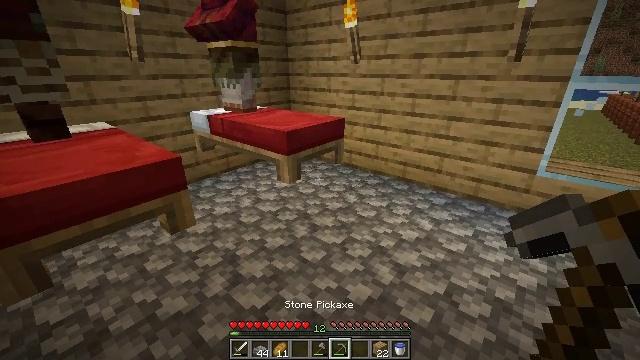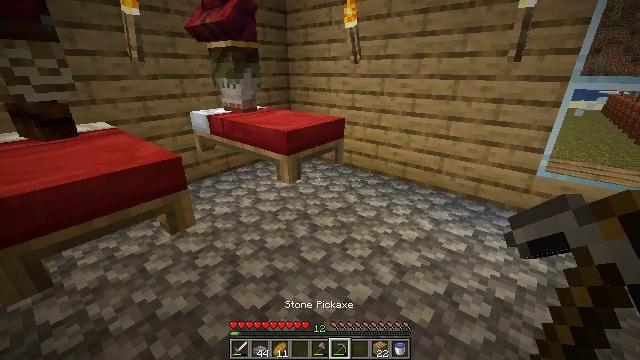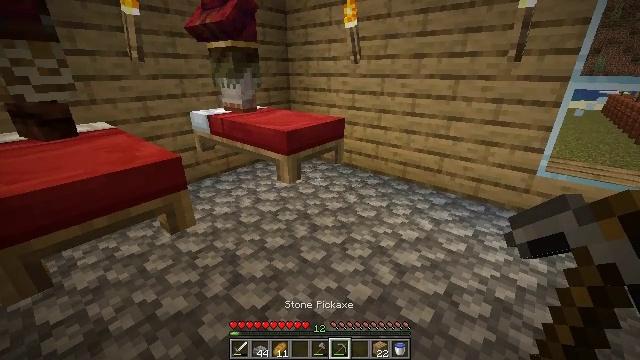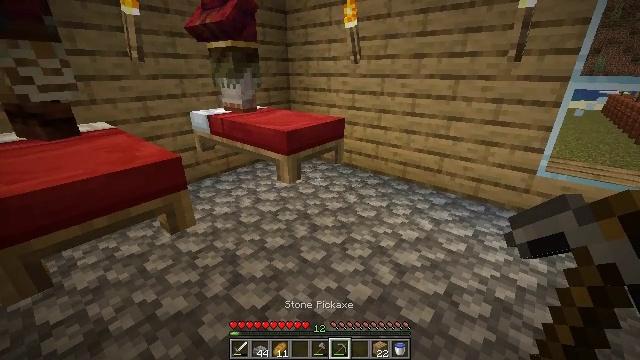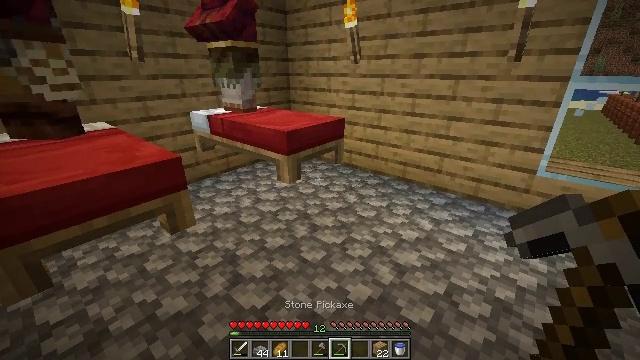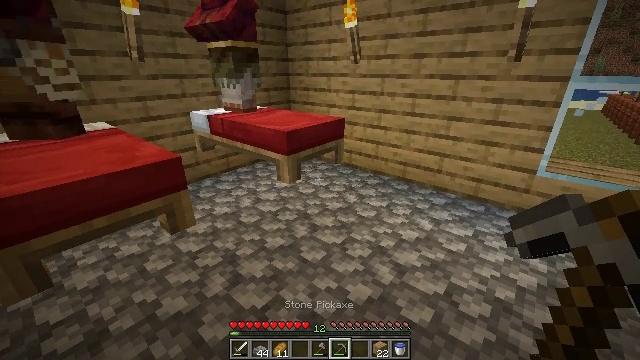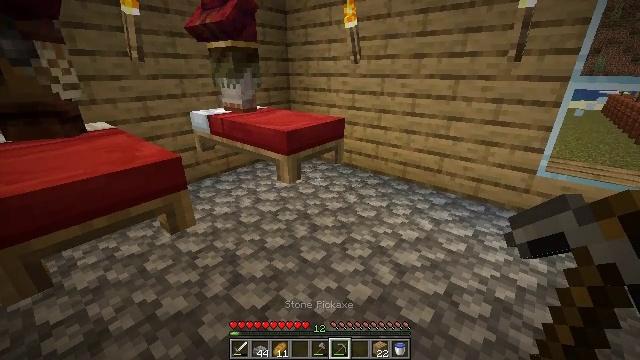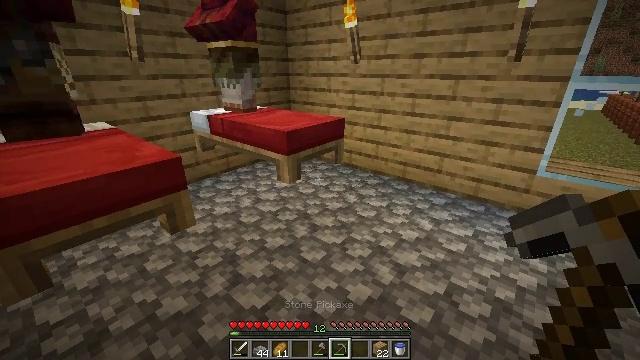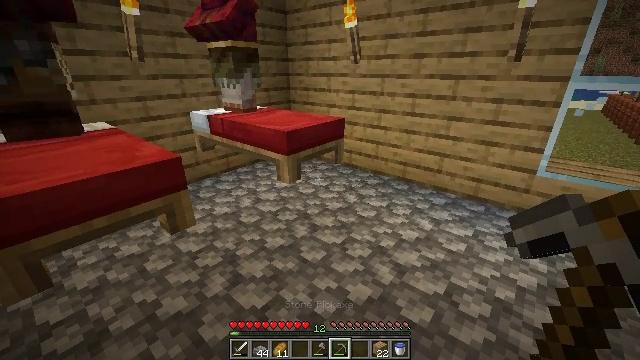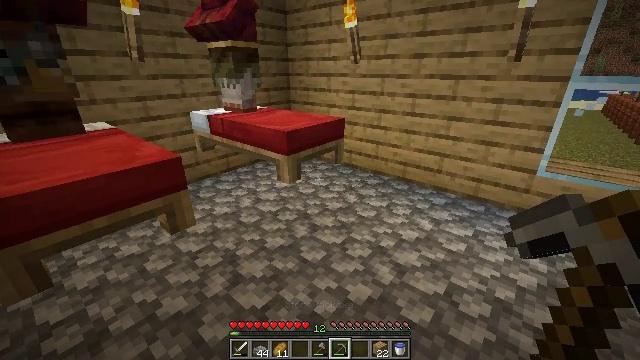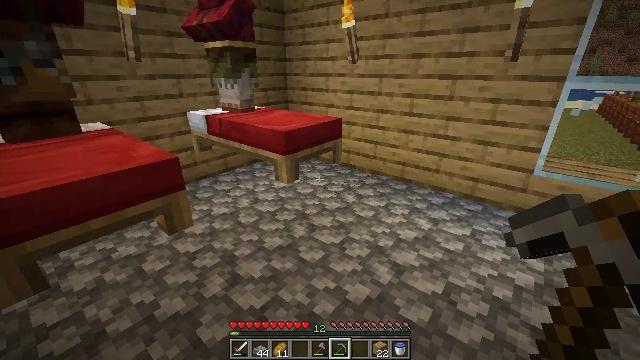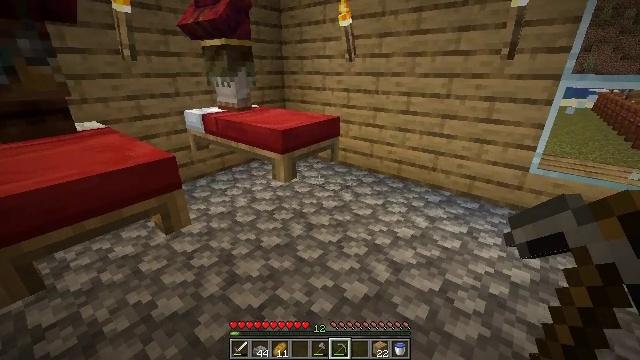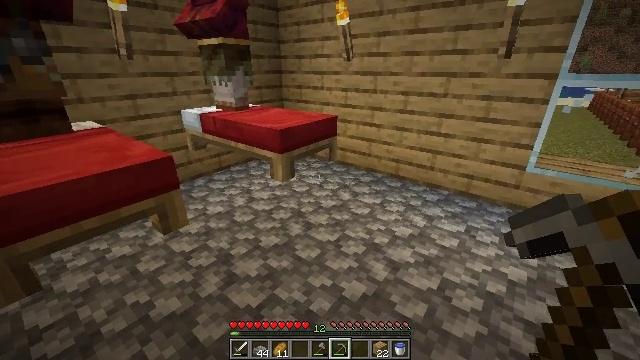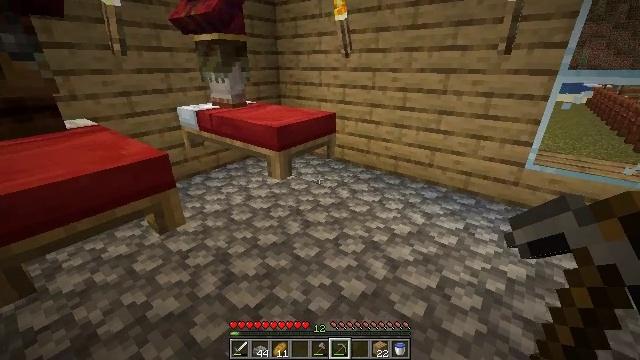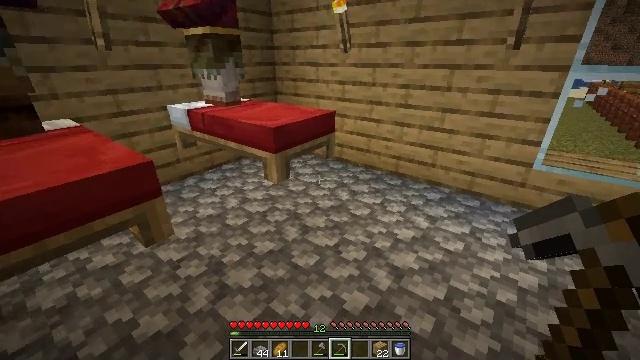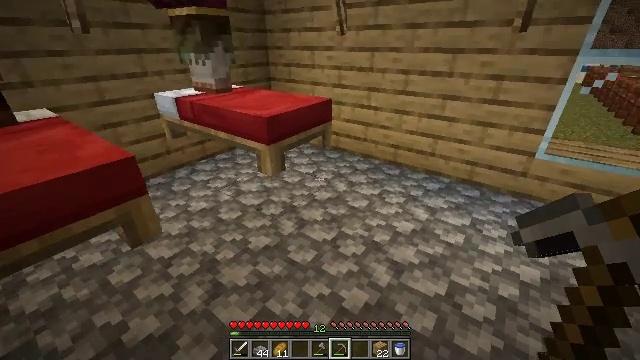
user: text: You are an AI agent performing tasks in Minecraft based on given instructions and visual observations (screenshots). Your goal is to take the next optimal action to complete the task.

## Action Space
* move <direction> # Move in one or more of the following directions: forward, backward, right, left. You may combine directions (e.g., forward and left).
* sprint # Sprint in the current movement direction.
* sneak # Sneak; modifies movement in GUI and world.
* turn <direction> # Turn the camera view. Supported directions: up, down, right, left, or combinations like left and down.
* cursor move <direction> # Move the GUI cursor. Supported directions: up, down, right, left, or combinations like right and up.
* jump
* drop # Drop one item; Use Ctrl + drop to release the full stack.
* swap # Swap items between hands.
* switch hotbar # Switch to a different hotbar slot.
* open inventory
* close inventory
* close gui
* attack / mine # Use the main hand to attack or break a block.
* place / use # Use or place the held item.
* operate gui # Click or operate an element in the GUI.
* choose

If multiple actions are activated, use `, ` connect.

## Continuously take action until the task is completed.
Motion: motion action
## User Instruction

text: Collect cobblestone slabs from your build.
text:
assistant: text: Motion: attack / mine
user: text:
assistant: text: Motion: attack / mine
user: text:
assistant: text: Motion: attack / mine
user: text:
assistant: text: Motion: attack / mine
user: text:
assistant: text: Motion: attack / mine
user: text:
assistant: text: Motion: attack / mine
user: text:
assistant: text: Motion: attack / mine
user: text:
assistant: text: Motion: attack / mine
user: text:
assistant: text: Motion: no_op
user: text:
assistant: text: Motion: no_op
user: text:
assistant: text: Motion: no_op
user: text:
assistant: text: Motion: no_op
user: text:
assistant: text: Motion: move forward
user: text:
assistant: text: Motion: move forward
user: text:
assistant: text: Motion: move forward, turn right and down
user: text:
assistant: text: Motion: move forward, turn down
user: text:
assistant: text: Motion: move forward
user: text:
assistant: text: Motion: move forward
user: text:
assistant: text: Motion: move forward
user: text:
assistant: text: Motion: no_op
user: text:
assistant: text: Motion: no_op
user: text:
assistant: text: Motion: no_op
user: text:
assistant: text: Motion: turn left and down
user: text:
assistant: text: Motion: turn down
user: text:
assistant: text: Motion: turn left and down
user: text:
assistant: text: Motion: turn left and down
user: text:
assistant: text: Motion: turn down
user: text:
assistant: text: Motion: no_op
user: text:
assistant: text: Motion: no_op
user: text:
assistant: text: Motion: no_op